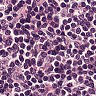
Metastatic tissue present: no